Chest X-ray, AP view. Patient: 16 years old, sex F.
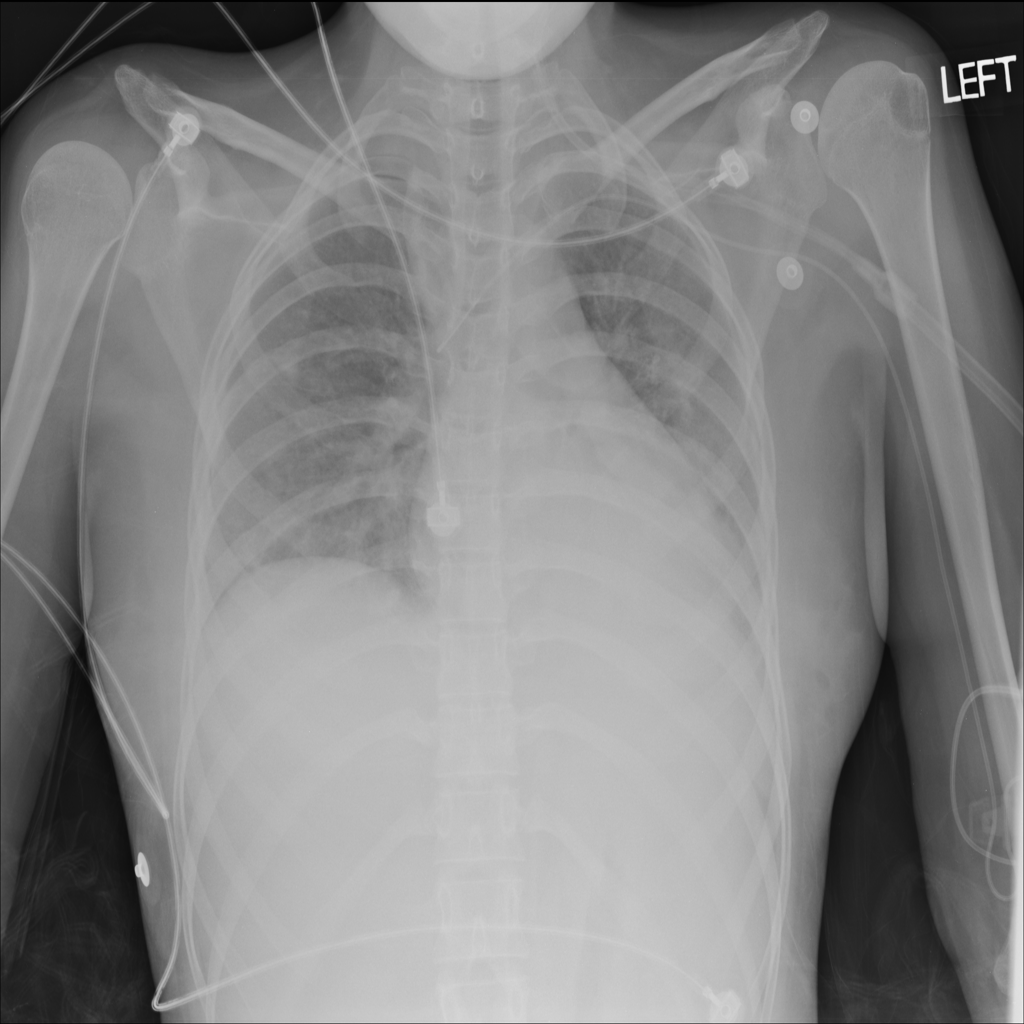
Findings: Atelectasis